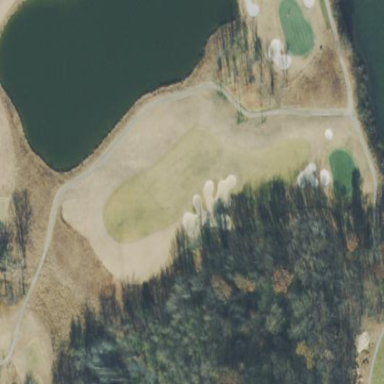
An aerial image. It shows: Grassy area designated as golf fairway.